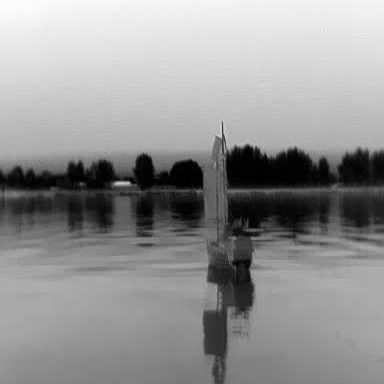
There is a sailboat in the infrared image.